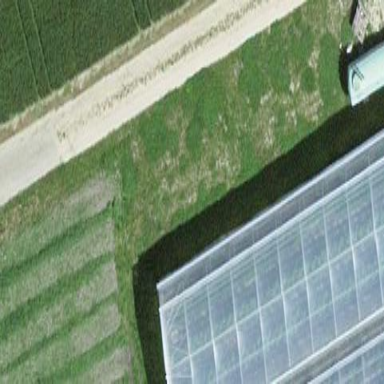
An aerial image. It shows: Greenhouse.